Question: I wanted to take Numeric input from user from Numberpad displayed on screen, it should be in Activity view. please see attached image.
I don't know if there is some way to make similar UI or do i have make one my self in XML ? . need your help.
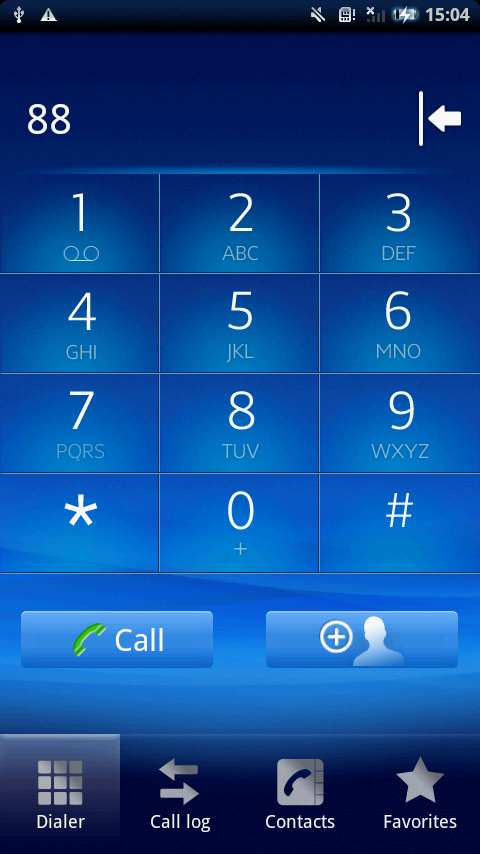
Answer: You can indicate to the input method that you want numeric input:
'''
EditText editText = ...;
editText.setInputType(InputType.TYPE_CLASS_NUMBER);
'''
and then most of the input methods will give you an arrangement like the one above.
You can probably get a view exactly like the one you show by sending an intent with an action of com.android.phone.action.TOUCH_DIALER, but getting a result back is likely to be somewhere between difficult and impossible.
You may want to take some inspiration from <URL>